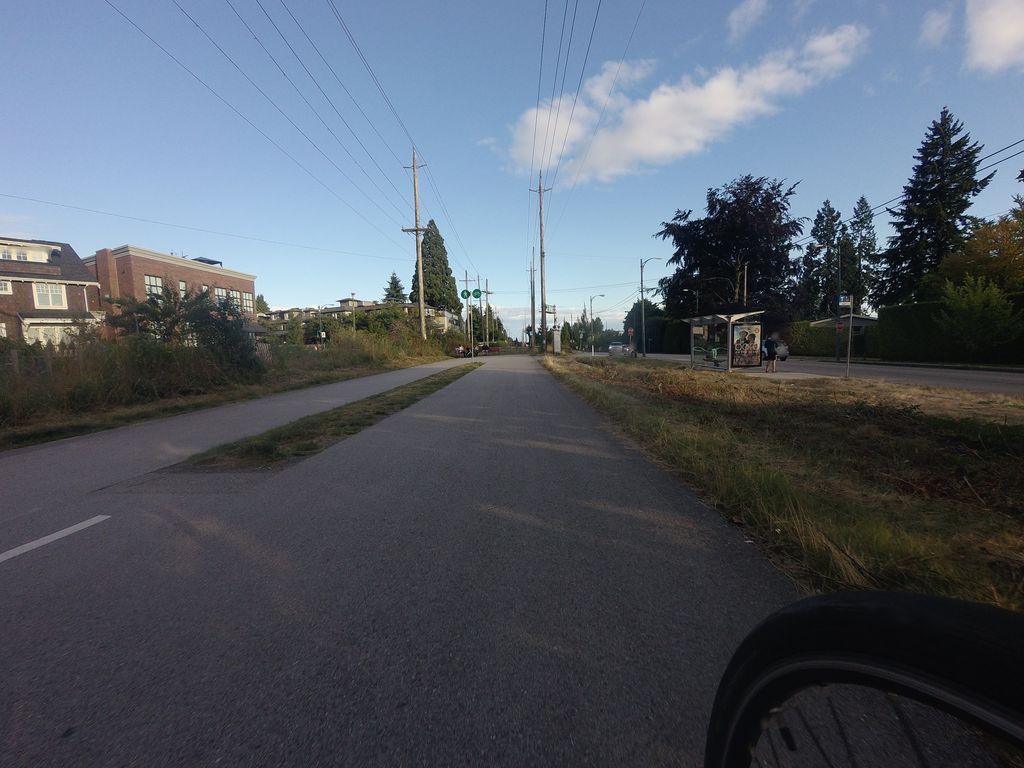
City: vancouver